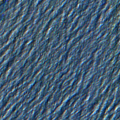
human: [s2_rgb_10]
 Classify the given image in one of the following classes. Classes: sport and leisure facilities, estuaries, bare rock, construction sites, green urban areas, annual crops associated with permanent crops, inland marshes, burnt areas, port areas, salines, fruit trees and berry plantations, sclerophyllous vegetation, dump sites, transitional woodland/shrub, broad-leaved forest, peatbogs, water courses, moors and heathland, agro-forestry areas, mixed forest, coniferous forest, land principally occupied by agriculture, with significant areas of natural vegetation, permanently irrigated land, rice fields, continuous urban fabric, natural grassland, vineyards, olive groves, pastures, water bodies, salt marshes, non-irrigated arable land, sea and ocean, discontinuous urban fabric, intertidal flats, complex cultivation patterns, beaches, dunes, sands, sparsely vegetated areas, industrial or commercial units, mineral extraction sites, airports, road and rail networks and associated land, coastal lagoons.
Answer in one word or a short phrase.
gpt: sea and ocean